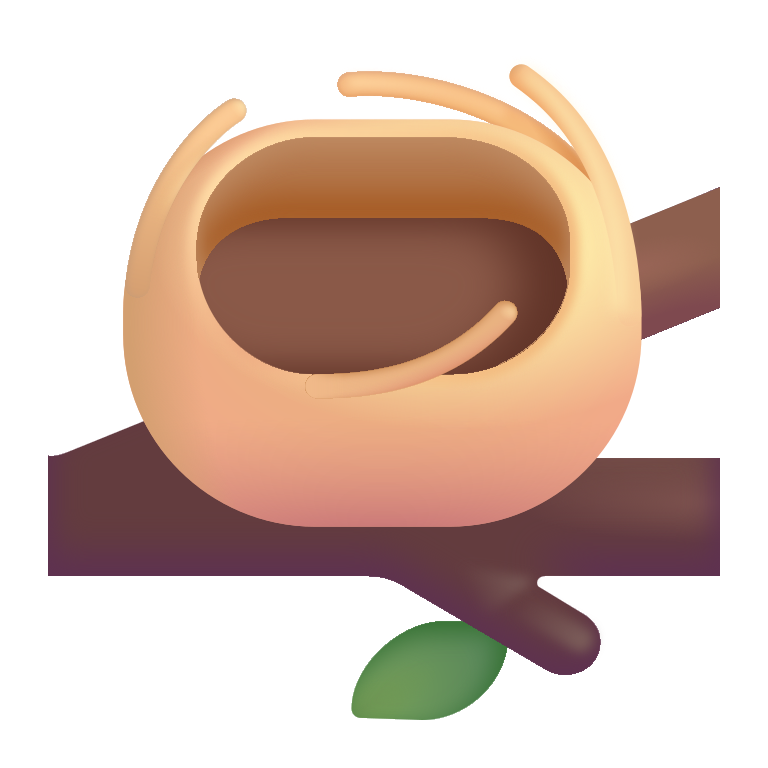
empty nest color